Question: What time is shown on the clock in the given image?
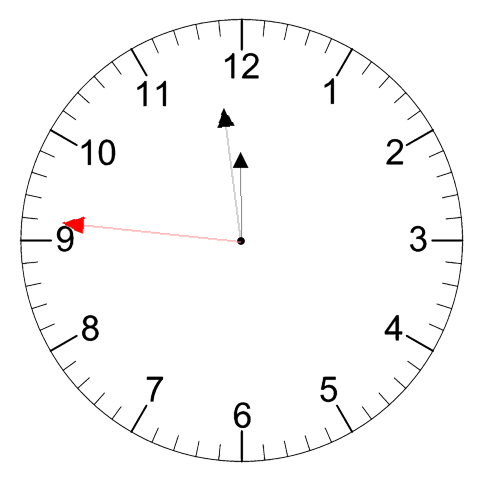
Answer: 11:58:46